Chest X-ray:
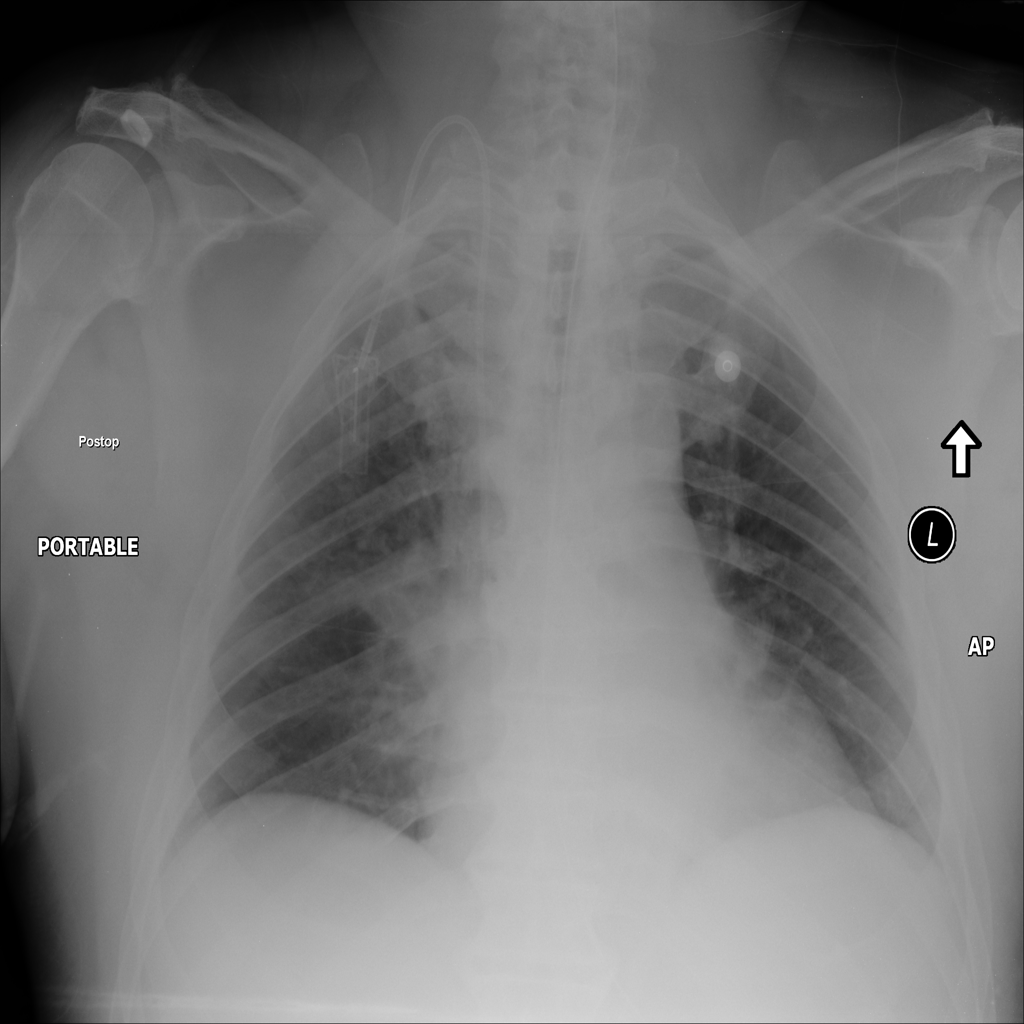
No abnormal finding: yes